Field crop: maize
Growth stage: 2
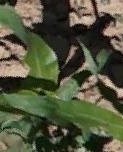
Species: maize